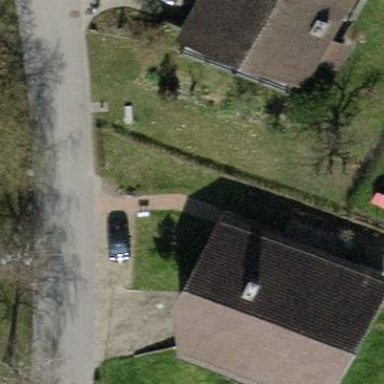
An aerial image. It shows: Detached building with gabled roof.